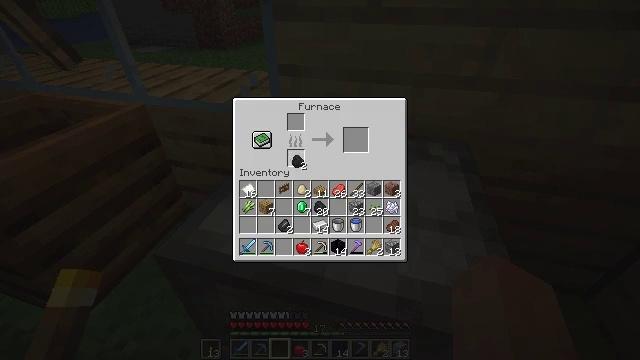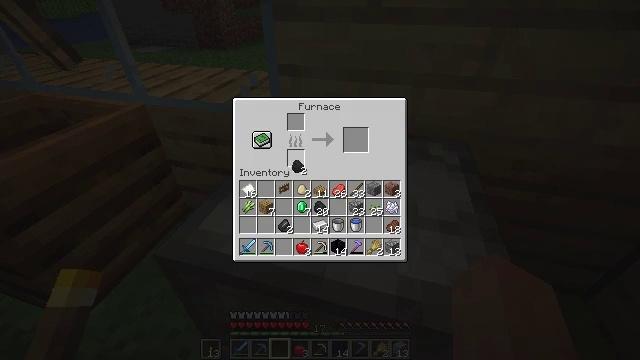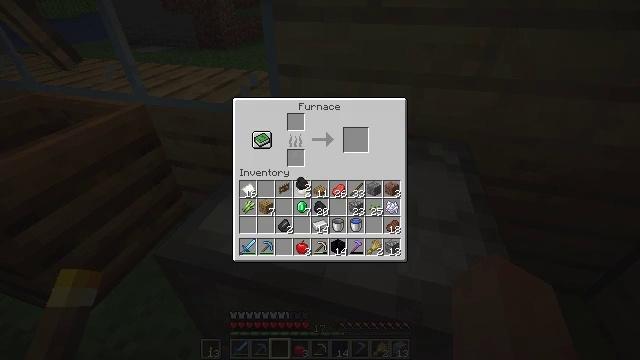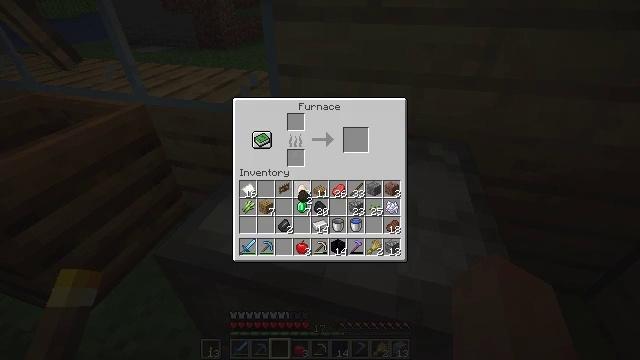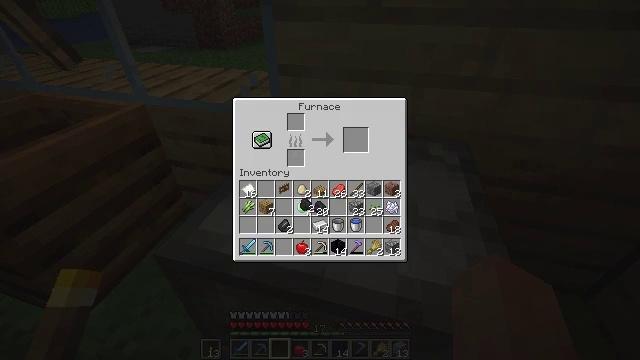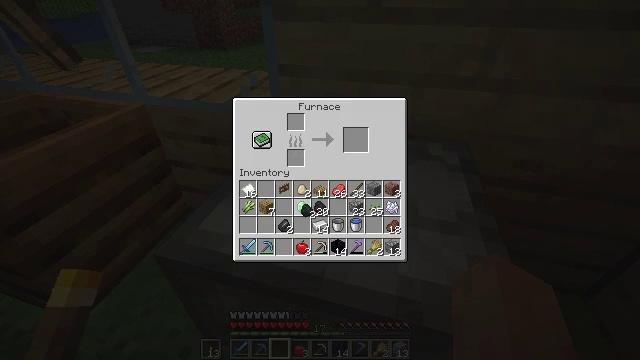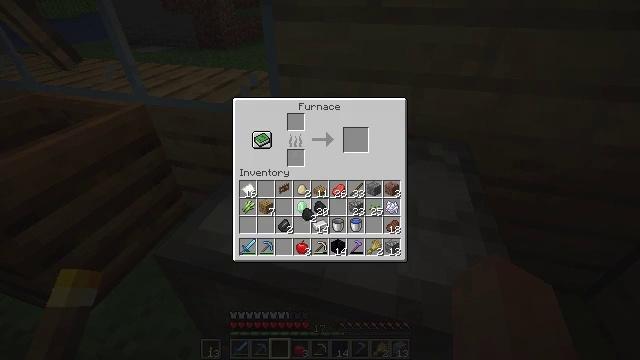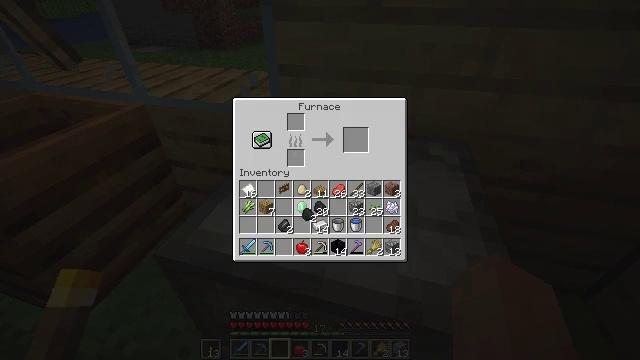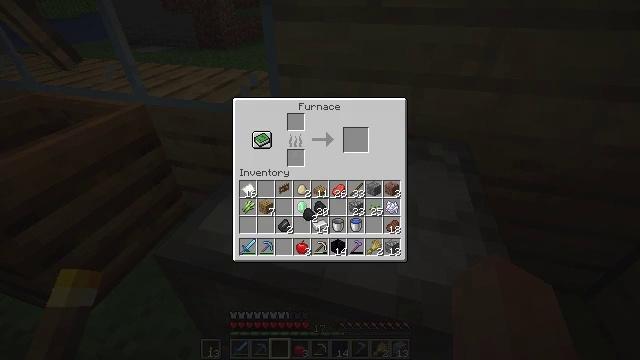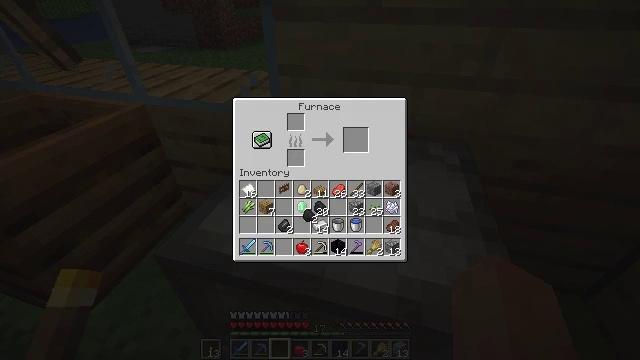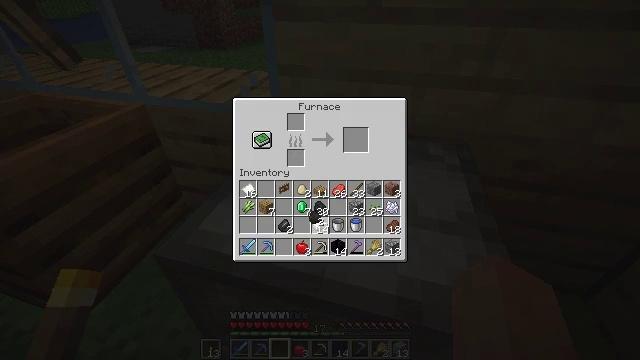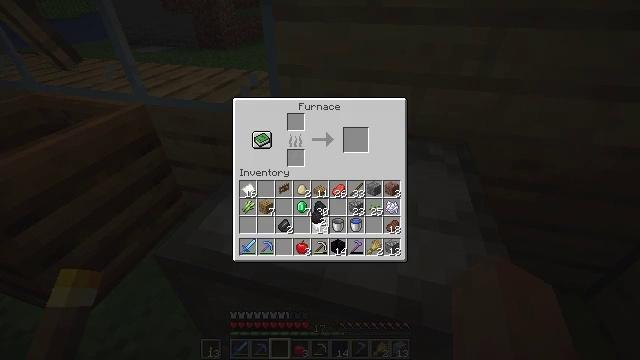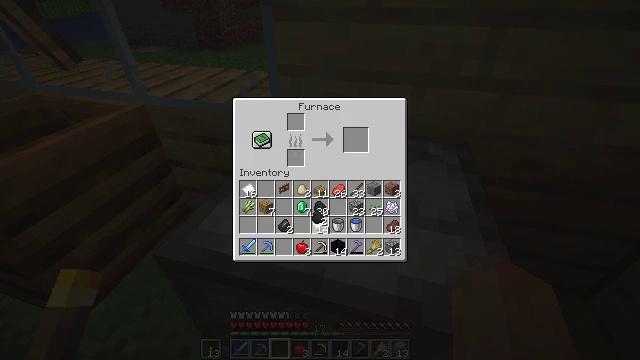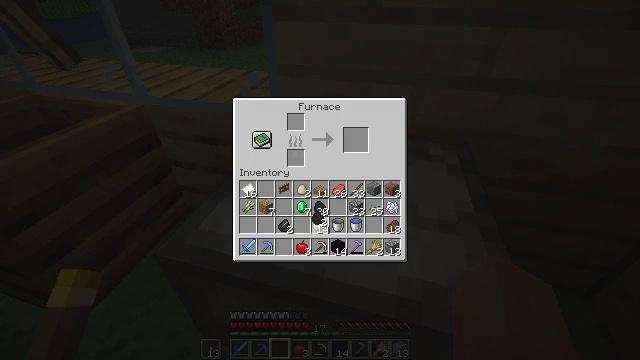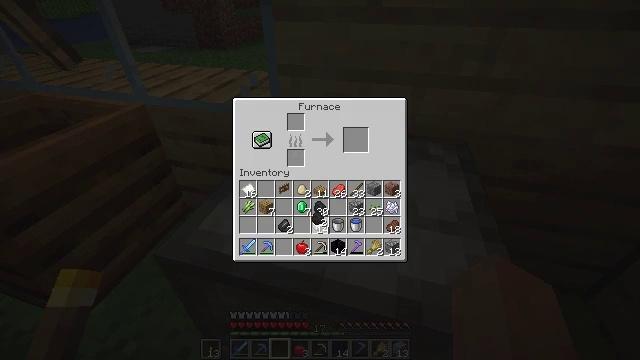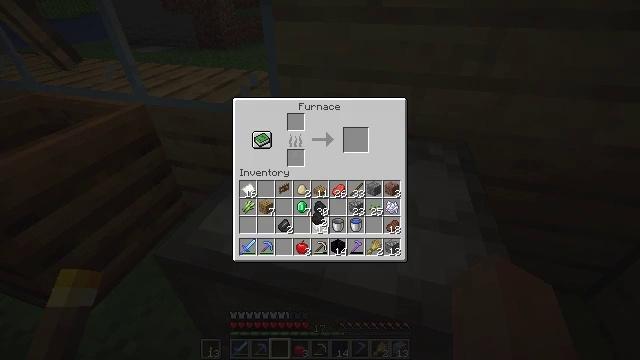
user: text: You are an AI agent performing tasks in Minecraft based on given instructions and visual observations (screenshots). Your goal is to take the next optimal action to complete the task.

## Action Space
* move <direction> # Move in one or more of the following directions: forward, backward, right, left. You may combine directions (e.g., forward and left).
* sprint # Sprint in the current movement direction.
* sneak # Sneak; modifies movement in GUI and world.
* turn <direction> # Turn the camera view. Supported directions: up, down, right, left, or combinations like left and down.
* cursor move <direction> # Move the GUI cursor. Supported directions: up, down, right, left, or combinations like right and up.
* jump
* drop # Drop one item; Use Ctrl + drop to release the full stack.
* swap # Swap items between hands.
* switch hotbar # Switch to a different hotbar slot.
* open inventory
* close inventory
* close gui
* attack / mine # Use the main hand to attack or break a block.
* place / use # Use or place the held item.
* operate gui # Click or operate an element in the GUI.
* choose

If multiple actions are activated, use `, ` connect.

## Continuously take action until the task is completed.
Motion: motion action
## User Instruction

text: Make flint and steel by using flint and iron in the crafting table.
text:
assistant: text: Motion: no_op
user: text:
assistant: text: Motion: cursor move down
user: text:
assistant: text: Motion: cursor move down
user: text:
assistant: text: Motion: cursor move down
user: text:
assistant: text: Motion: no_op
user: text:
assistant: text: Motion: no_op
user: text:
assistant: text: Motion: no_op
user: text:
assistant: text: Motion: no_op
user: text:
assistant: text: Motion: no_op
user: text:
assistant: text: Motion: no_op
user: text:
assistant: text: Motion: no_op
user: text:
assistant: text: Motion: no_op
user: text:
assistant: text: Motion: no_op
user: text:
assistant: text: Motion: no_op
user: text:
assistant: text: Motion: no_op
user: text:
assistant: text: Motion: no_op
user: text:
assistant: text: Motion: no_op
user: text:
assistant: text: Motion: no_op
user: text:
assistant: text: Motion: no_op
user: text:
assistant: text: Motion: no_op
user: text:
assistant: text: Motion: no_op
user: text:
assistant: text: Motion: no_op
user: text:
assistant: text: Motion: no_op
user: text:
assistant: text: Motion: no_op
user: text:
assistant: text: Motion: no_op
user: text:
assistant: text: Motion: no_op
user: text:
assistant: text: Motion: no_op
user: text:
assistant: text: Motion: no_op
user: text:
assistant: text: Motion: no_op
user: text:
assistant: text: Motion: no_op